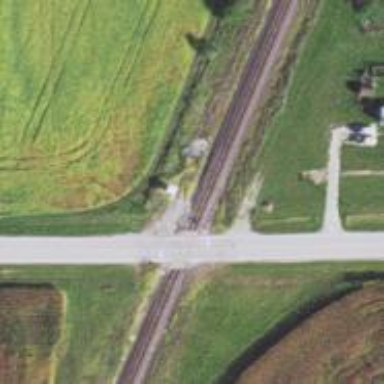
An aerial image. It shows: Railway level crossing.